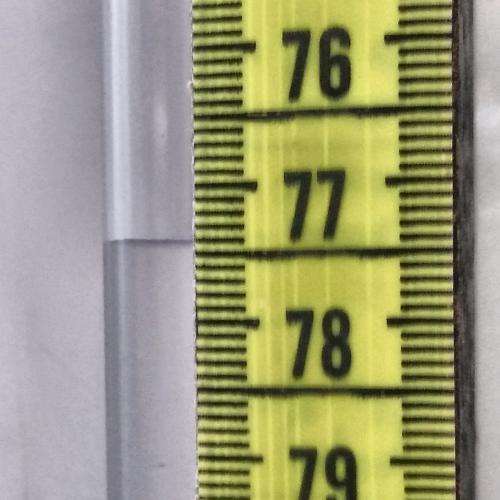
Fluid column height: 77.4 cm